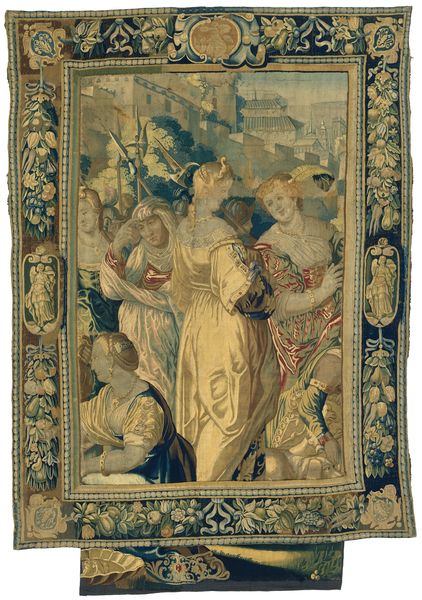
Titel: Onbekende scène met vijf vrouwenfiguren
Standort: Amsterdam
Institution: Rijksmuseum
Schlagwörter: baum, blau, feder, himmel, umhang, frauen, stadt, blumen, frau, männer, obst, schleier, teppich, feiern, gesichter, bibel, rahmen, gewand, gold, haare, stoff, seide, farbig, rückenansicht, mauer, rand, bordüre, wandteppich, wolle, dekor, ornamente, verzierung, tor, mythologie, brokat, mittelalter, toff, stadtmauer, lanzen, speer, teuer, gewebe, gewebt, brockat, medaillons, mi, kleidkleider, teppichwandbehang